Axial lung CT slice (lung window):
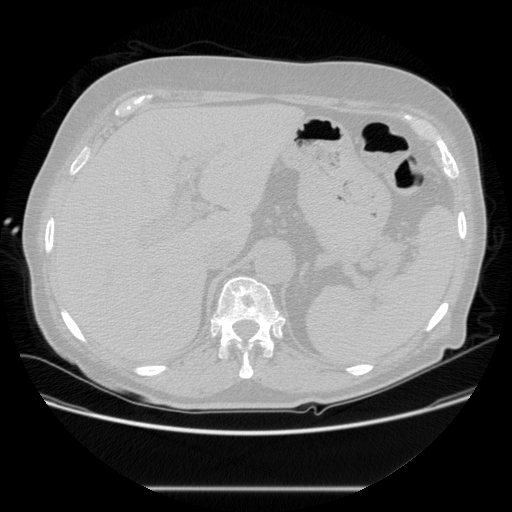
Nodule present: no